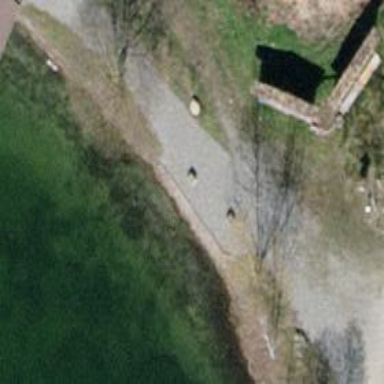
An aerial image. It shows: Concrete bench.